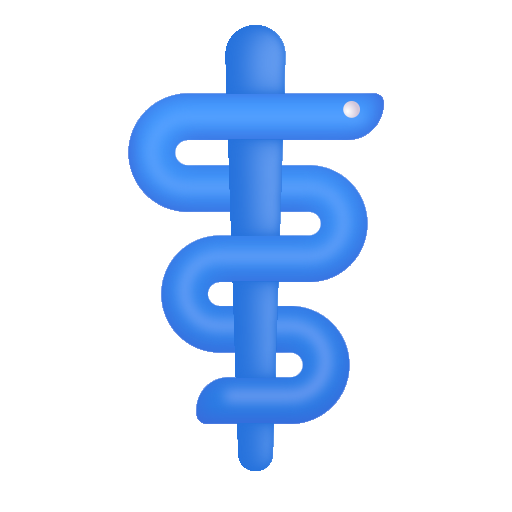
medical symbol color